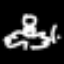
Label: angel